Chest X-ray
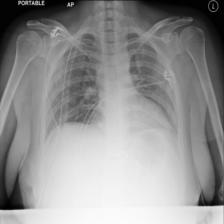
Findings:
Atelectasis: negative
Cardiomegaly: negative
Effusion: negative
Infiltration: negative
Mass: negative
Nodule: negative
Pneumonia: negative
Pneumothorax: negative
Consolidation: negative
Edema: negative
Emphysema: positive
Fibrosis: negative
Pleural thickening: negative
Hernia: negative